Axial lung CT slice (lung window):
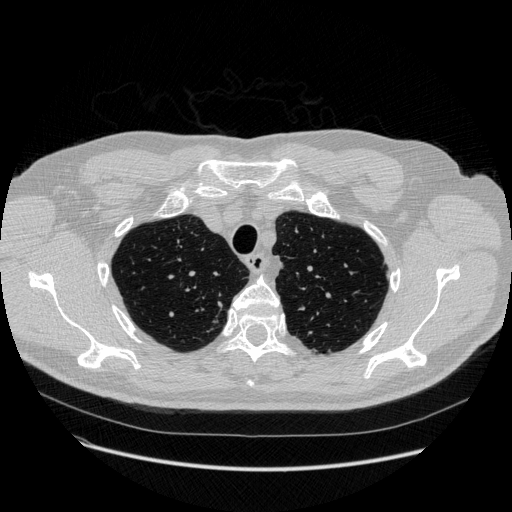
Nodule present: no